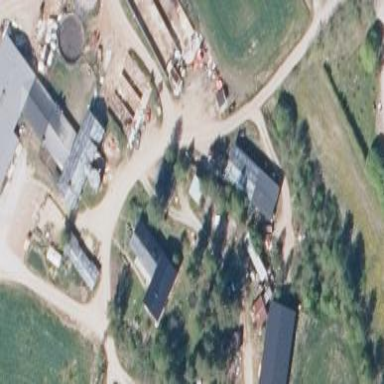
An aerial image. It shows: Farmyard area.